Question: I have a 16:9 video (1280 x 720 Actual), that I've uploaded to YouTube, and embedded into a WP page, using the HTML5 player embed:
'''
<iframe width="395" height="222" src="//www.youtube.com/embed/XOcDLExisBg?autohide=1&modestbranding=1&showinfo=0&rel=0" frameborder="0" allowfullscreen></iframe>
'''
My embed dimensions are also 16:9 (calculated by YouTube, and verified manually).
When the video plays on the page, I have black borders around three sides:

Does anyone know why that is happening?
Thanks in advance!
ty
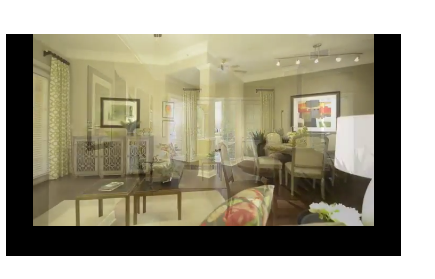
Answer: The autohide=1 parameter causes the player bar to scroll offscreen when it's not being used, but the space is still there reserved for it, it does not resize the video to take over the space it was sitting in. Thus, the black bar area at the bottom is for the hidden player bar, and the side space is for the reduced size of the video.
You either need to take the player bar into account, or stop using autohide=1.